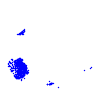
Particle: electron